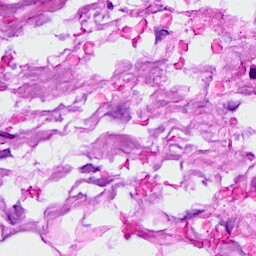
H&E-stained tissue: Breast